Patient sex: F
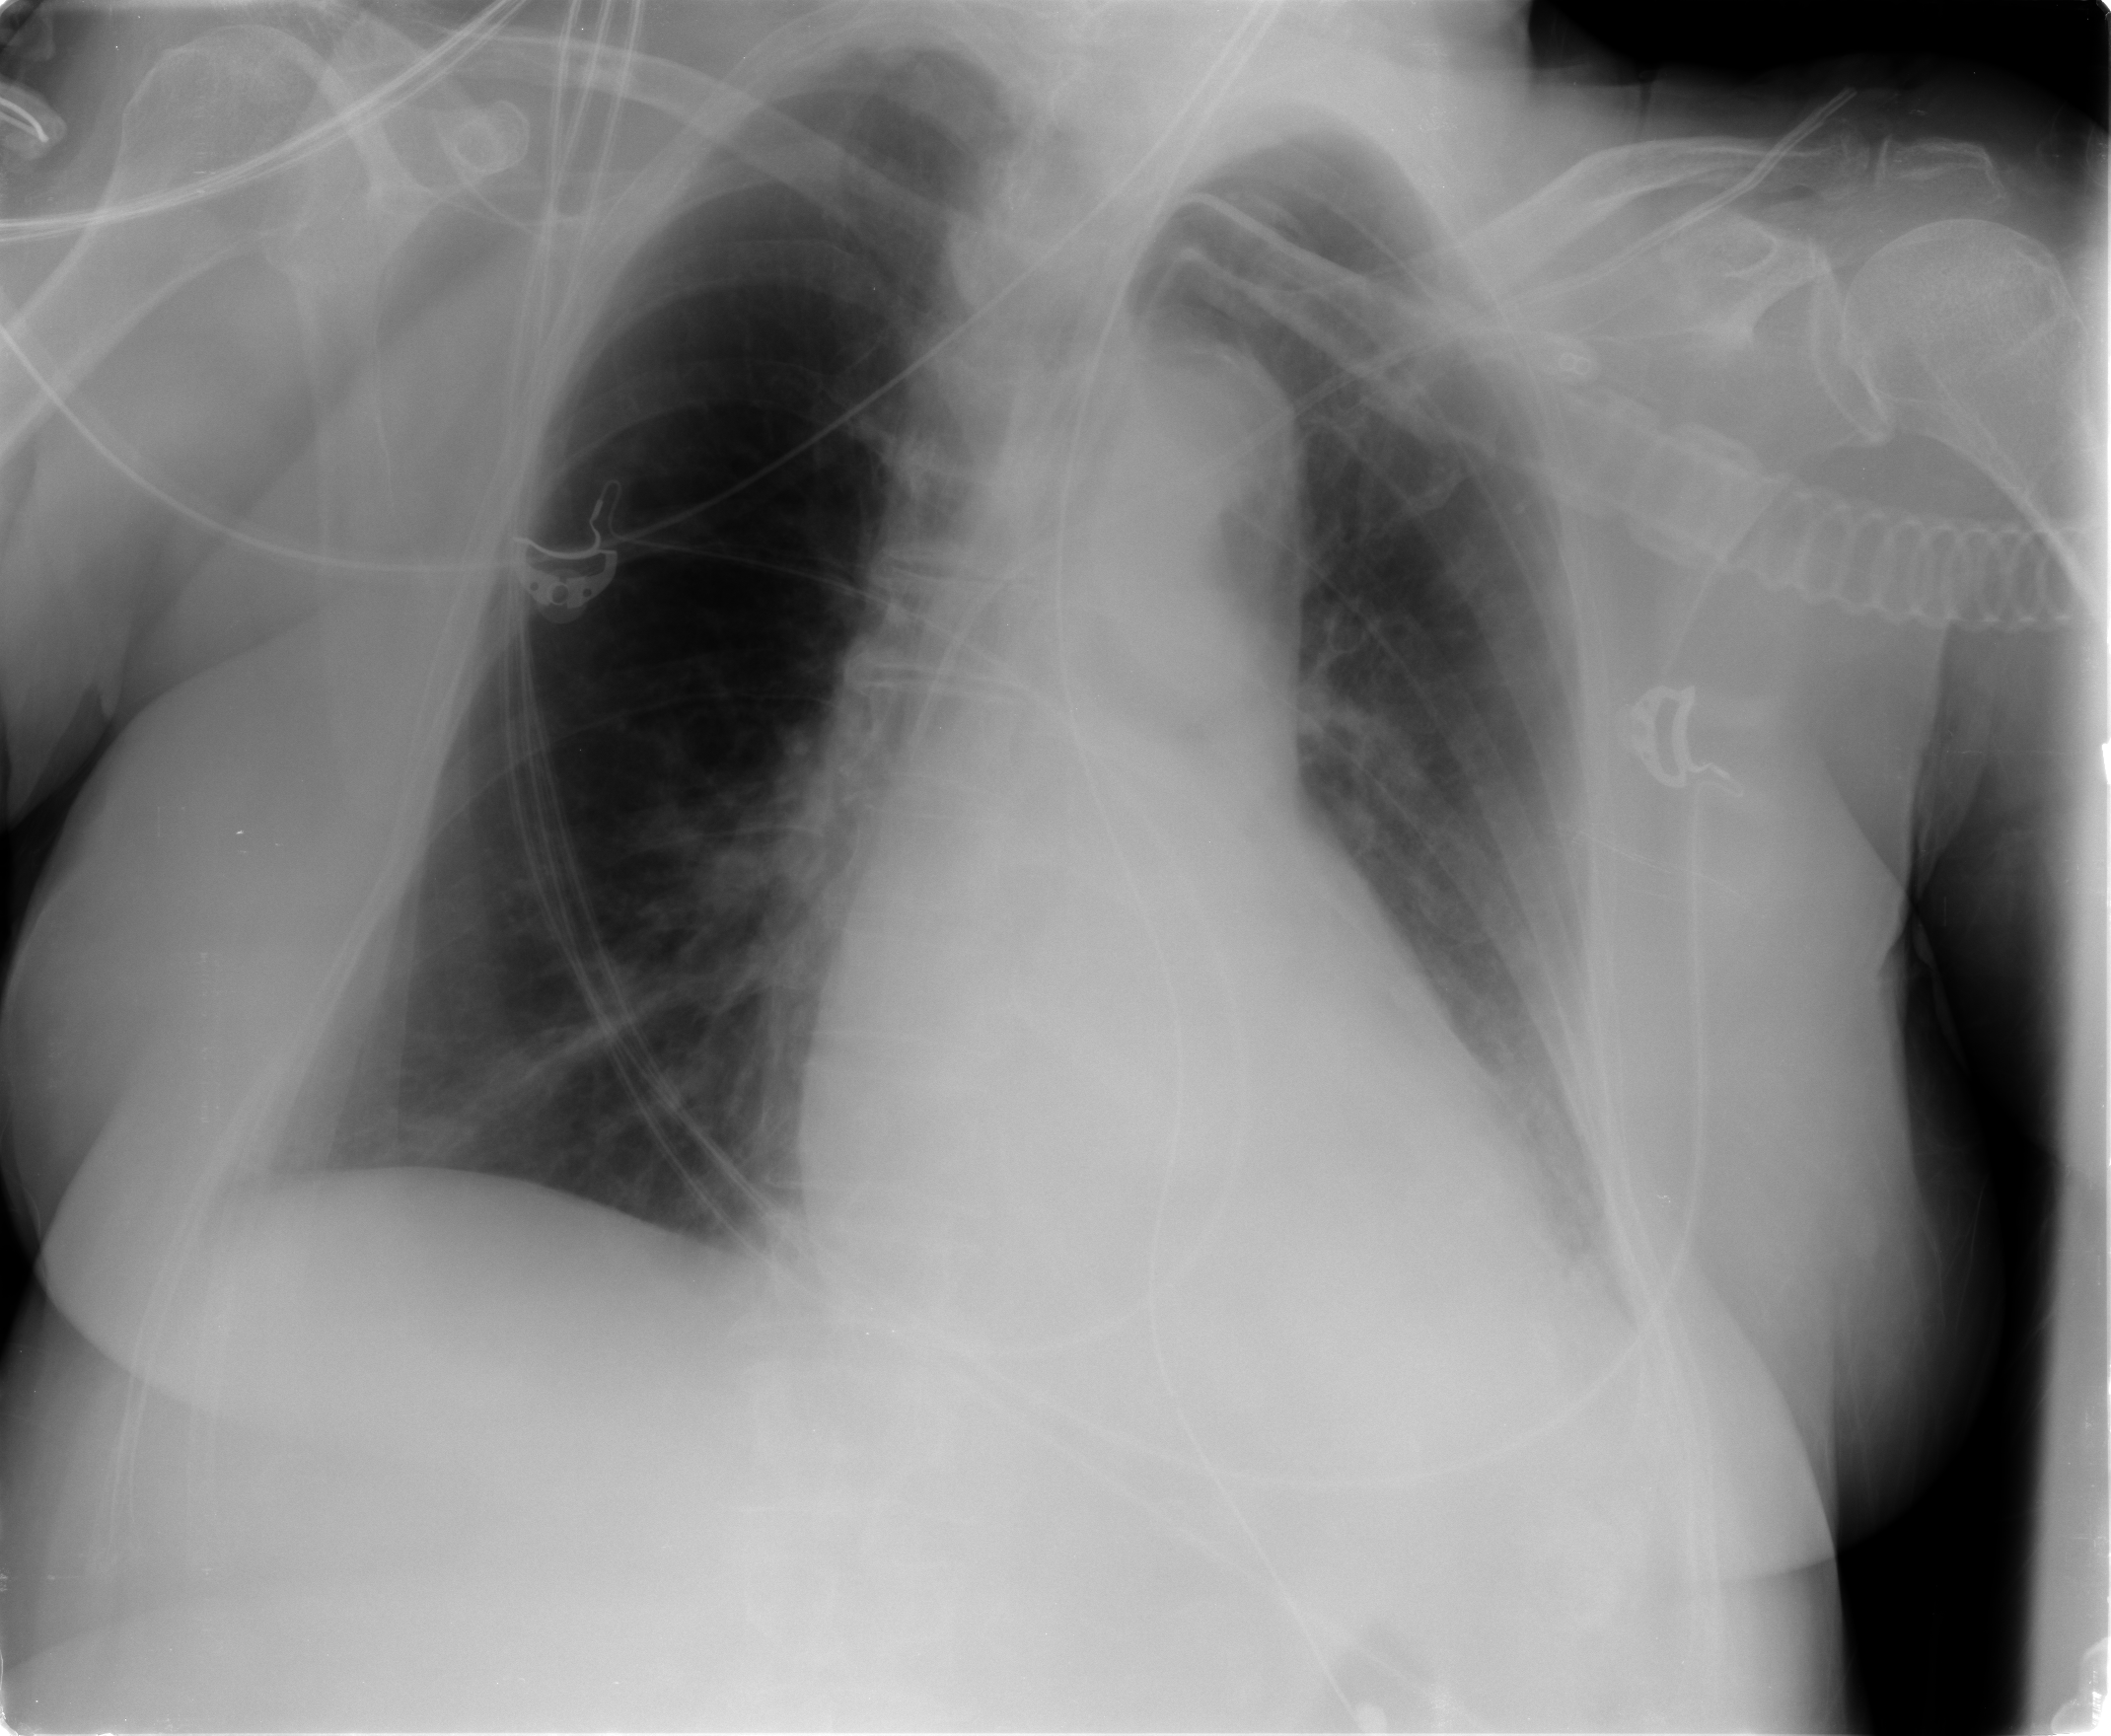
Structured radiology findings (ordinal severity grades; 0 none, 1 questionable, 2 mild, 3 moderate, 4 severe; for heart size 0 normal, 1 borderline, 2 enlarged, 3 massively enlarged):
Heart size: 2
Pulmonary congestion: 0
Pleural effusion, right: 0
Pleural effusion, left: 2
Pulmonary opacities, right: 0
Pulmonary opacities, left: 0
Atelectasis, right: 0
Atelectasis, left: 2